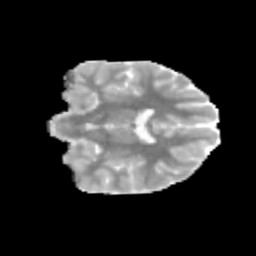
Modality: MD
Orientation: coronal
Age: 11
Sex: male
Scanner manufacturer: siemens
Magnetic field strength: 3 T
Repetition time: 3.8 s
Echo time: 0.07 s